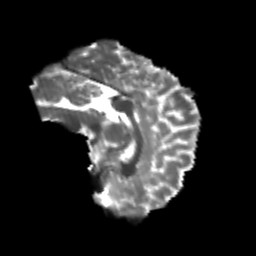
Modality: T2w
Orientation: sagittal
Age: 21
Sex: male
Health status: healthy
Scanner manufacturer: philips
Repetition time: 7.39 s
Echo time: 0.08599 s